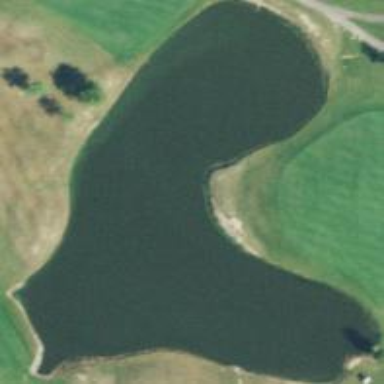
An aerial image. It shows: Water hazard in golf course. The hazard is natural water feature.